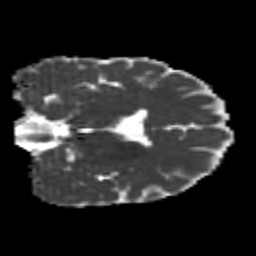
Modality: MD
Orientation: coronal
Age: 23
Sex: female
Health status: healthy
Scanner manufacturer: philips
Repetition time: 7.384 s
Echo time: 0.08599 s